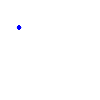
Particle: electron